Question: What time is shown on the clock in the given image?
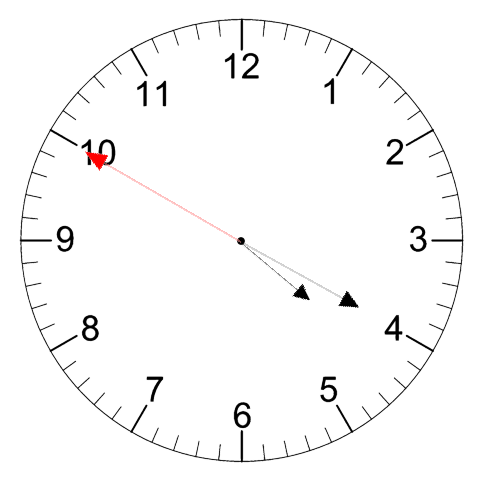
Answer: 04:19:50